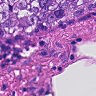
Metastatic tissue present: yes